Question: Find the area of the quadrilateral in the figure, where the side length of the square border is 10 and the vertices of the quadrilateral are all on points that are integer multiples of 0.5. The result is rounded to one decimal place
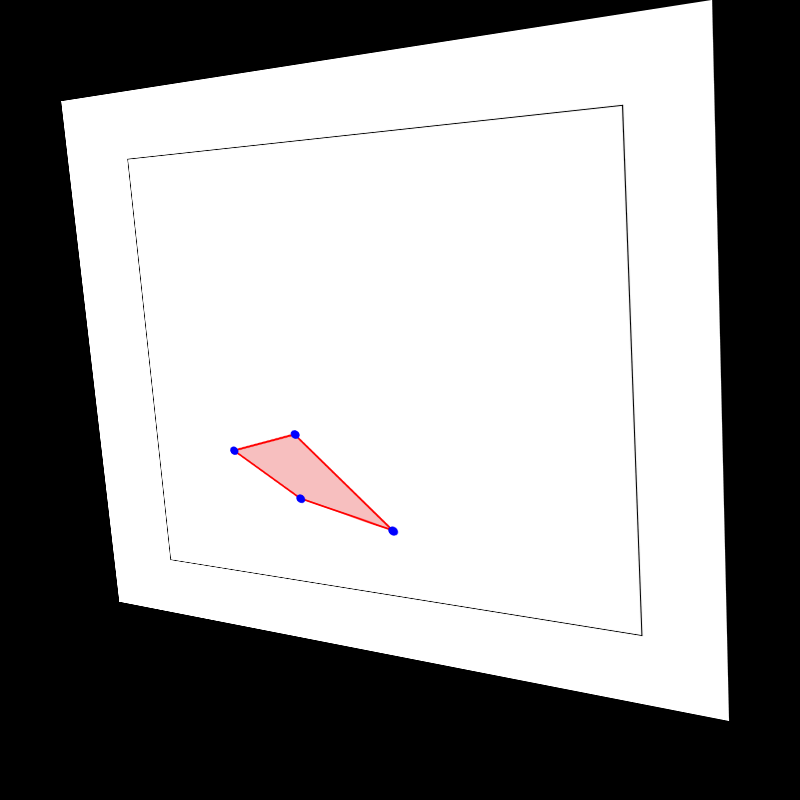
Answer: 2.6